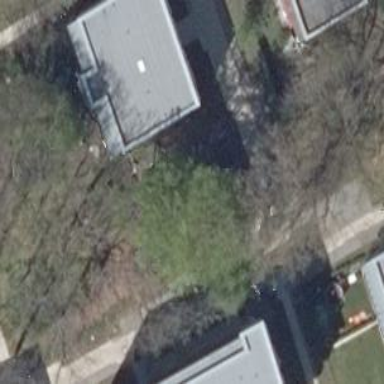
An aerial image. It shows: Apartment building with flat roof.